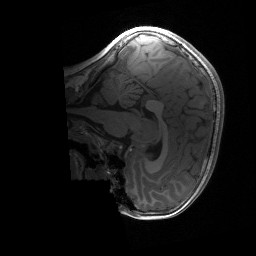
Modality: T1w
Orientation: sagittal
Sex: male
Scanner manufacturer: siemens
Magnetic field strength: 3 T
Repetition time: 1.9 s
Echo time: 0.00243 s